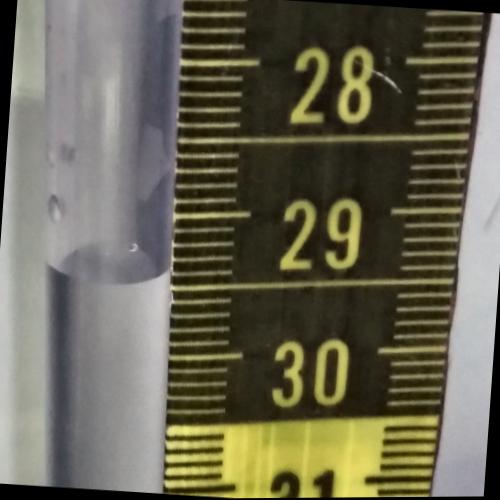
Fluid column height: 29.4 cm